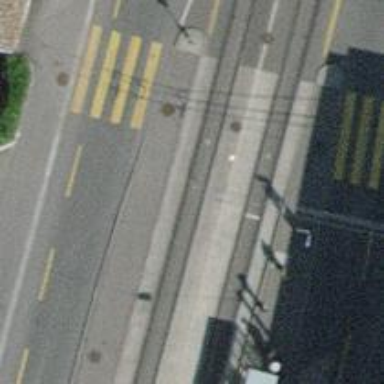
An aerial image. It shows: Tram stop with public transport stop position.